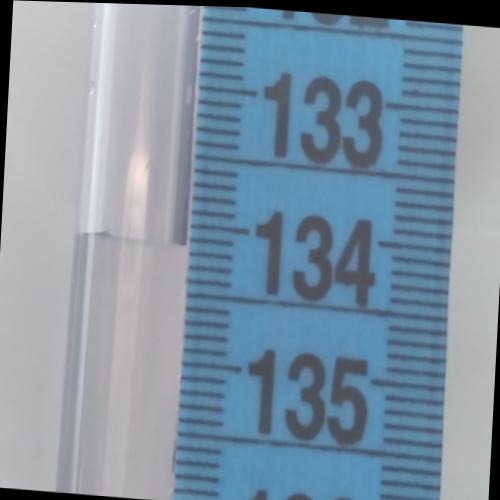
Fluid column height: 134.1 cm